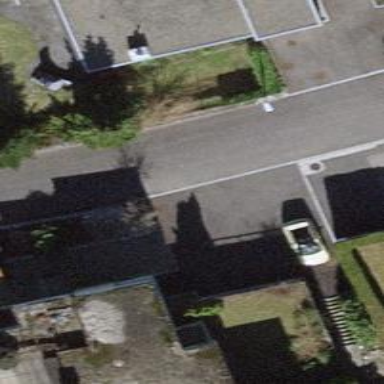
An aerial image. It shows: Smooth asphalt road in residential area.